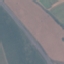
Land use / land cover class: Highway